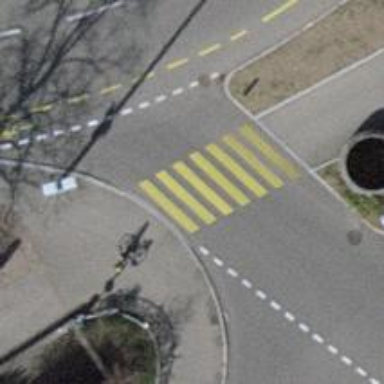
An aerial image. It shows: Kerb serving as barrier.